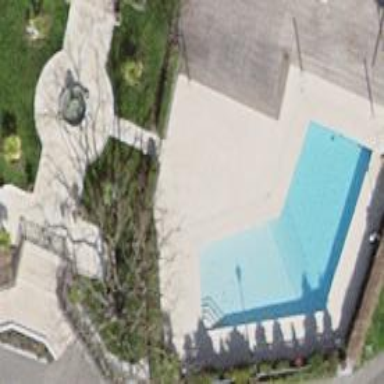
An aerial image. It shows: Swimming pool area designated for leisure and sports activities.